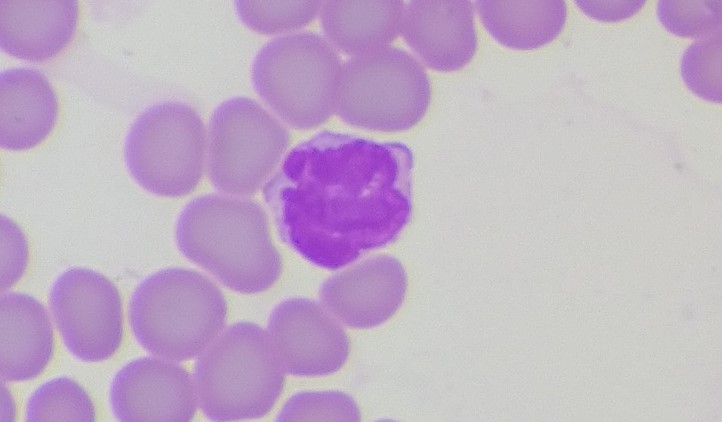
White blood cell type: Monocyte